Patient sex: M
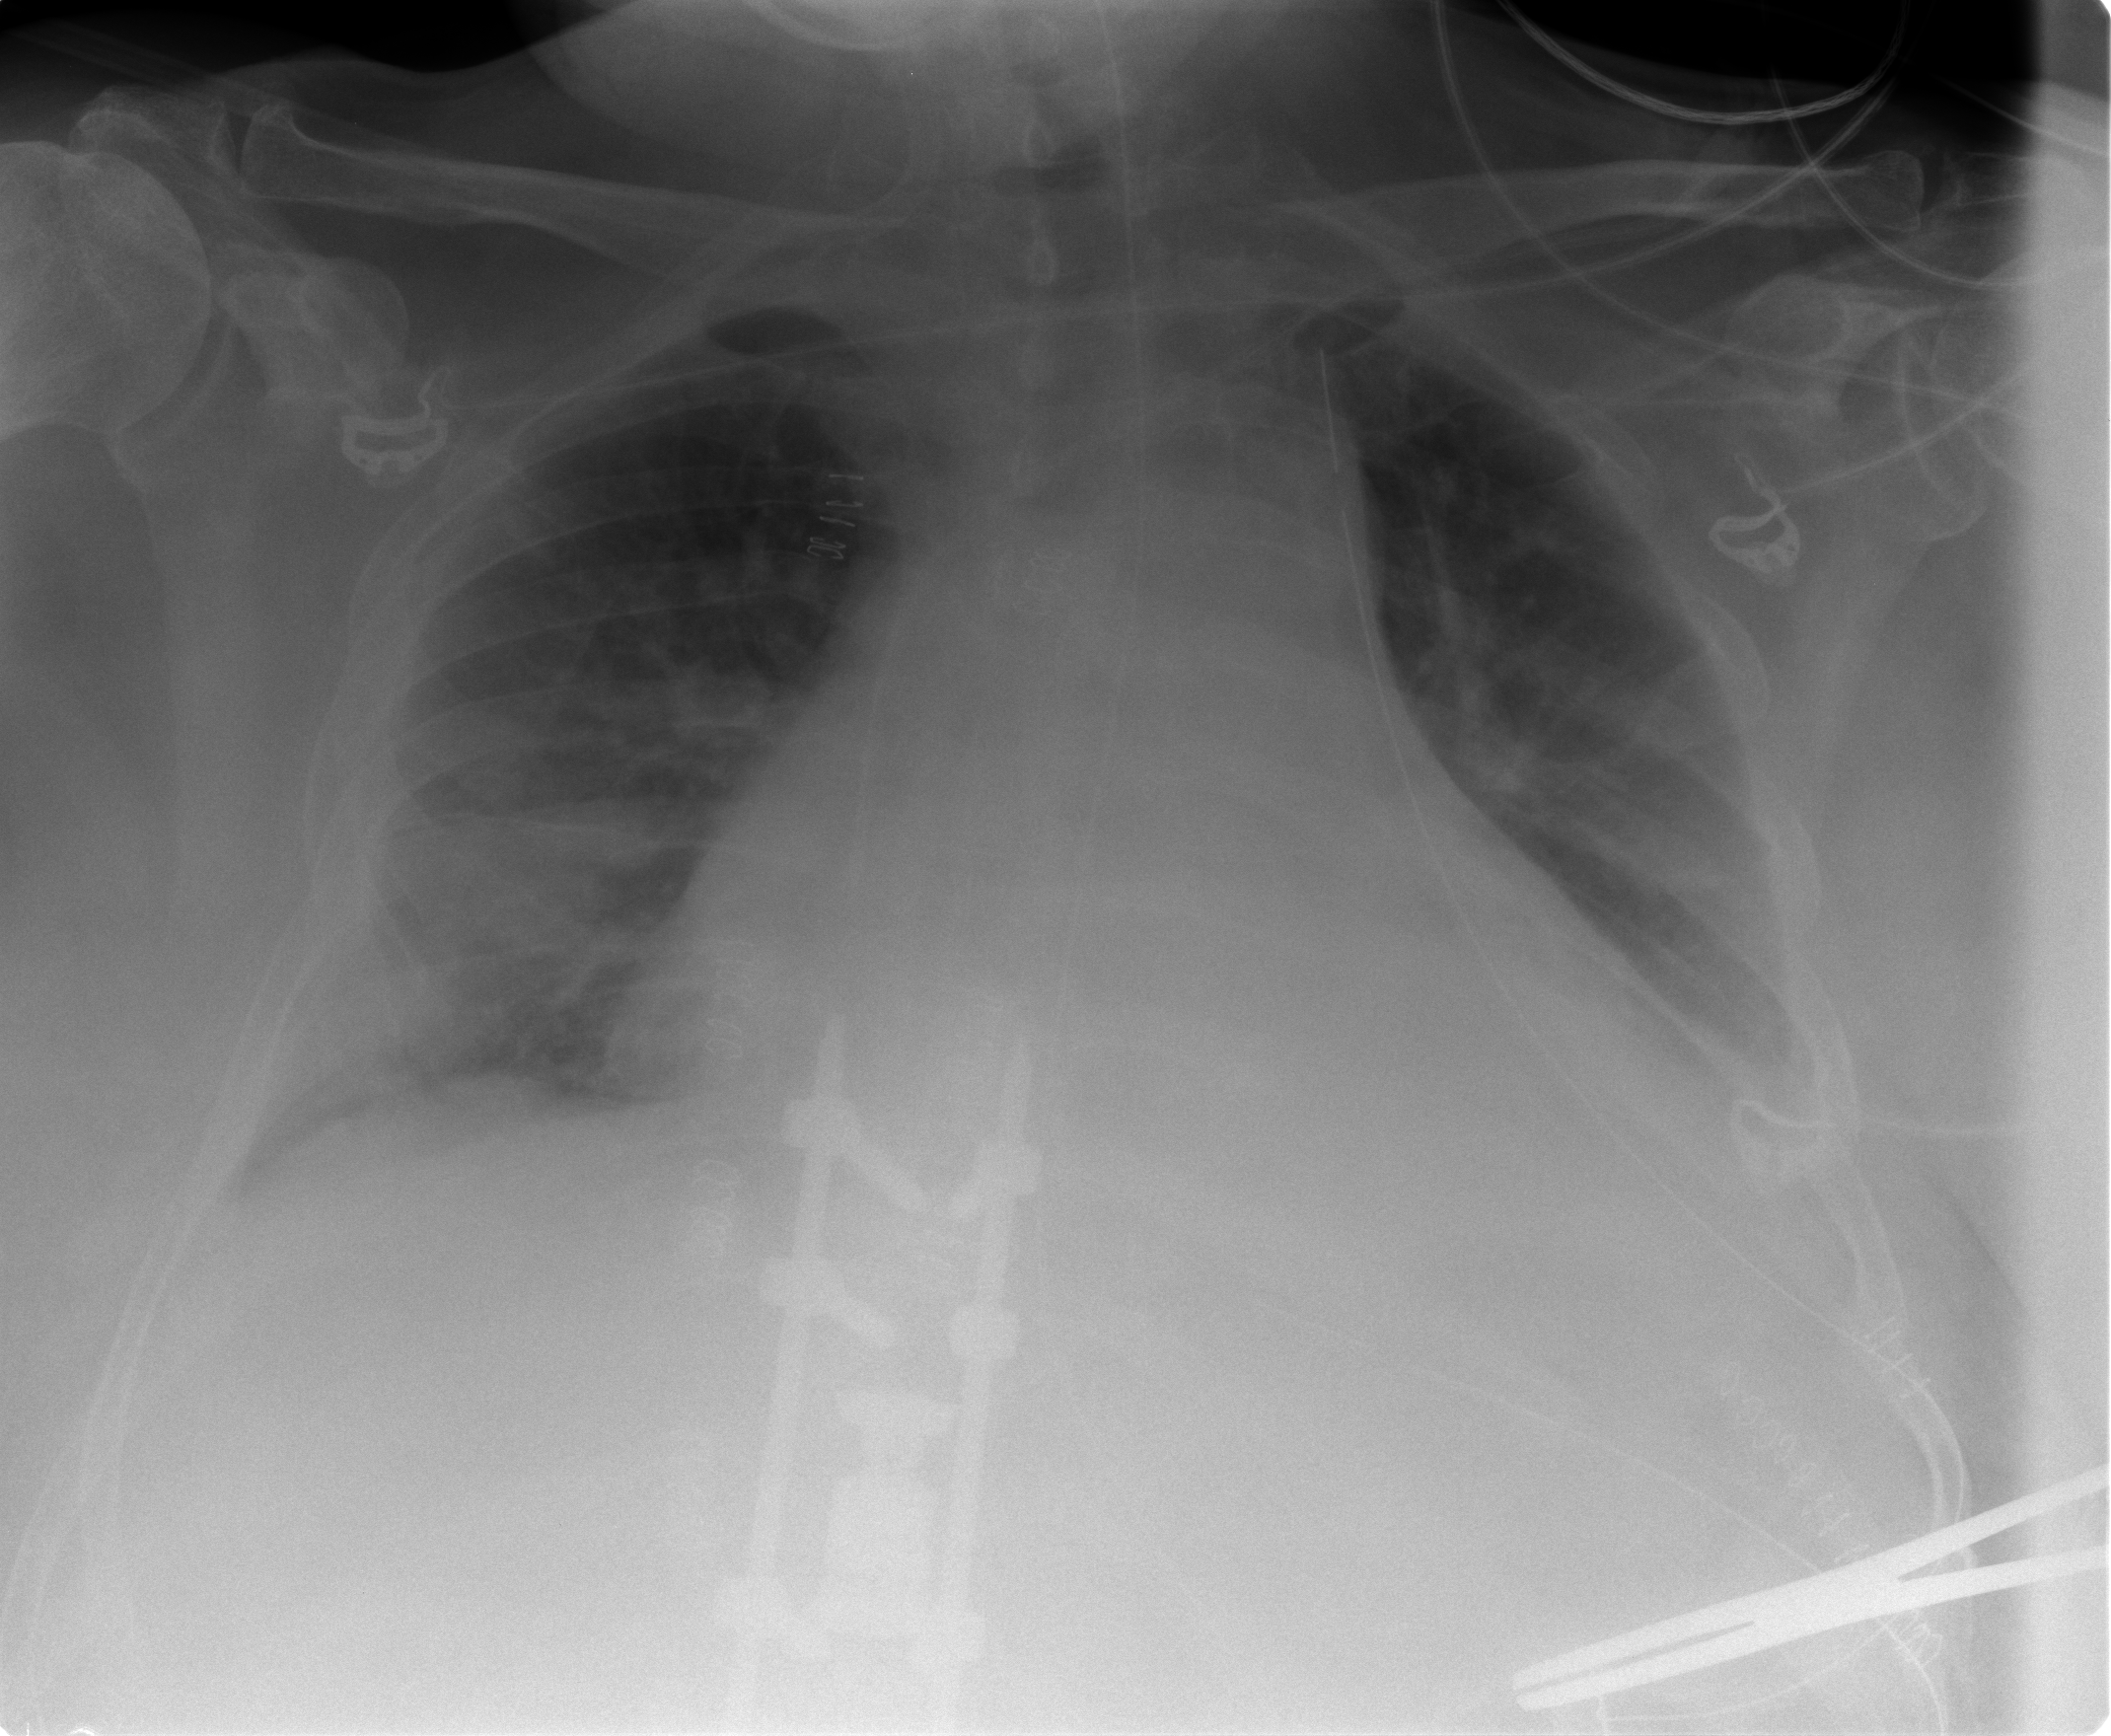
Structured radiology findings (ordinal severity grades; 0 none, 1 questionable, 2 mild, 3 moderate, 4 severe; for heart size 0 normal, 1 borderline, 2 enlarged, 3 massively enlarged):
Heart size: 3
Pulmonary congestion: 2
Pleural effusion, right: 1
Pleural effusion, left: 2
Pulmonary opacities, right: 2
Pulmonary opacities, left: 2
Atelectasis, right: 2
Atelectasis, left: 2